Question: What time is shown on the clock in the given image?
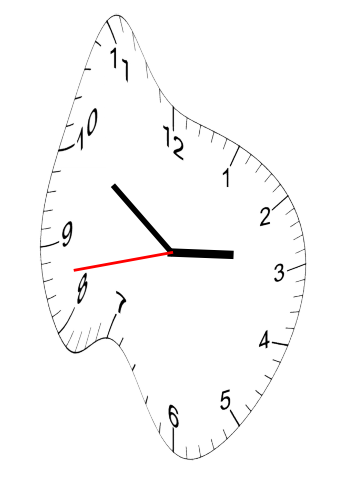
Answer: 02:50:43